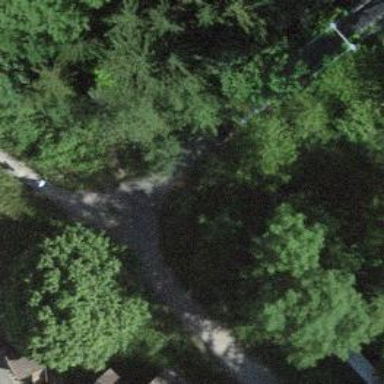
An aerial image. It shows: Metal bridge over path.